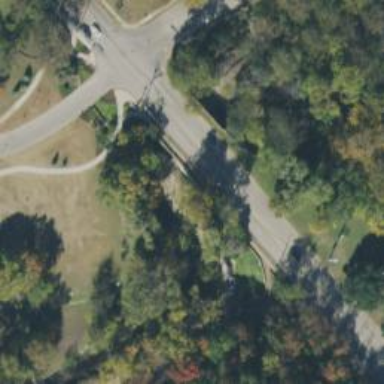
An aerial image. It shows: Path leading to bridge.